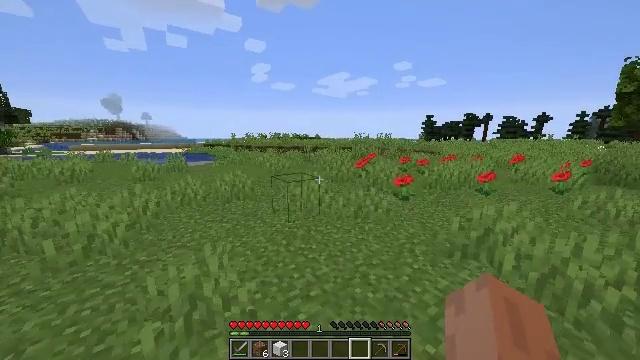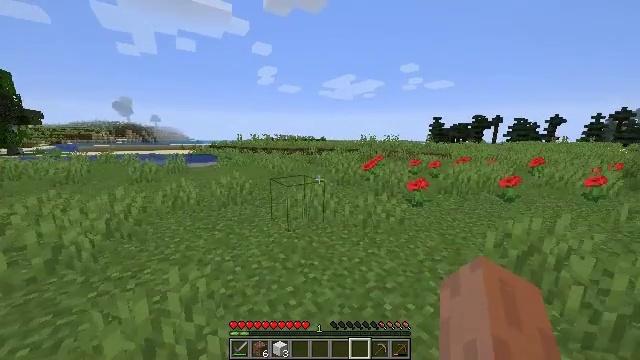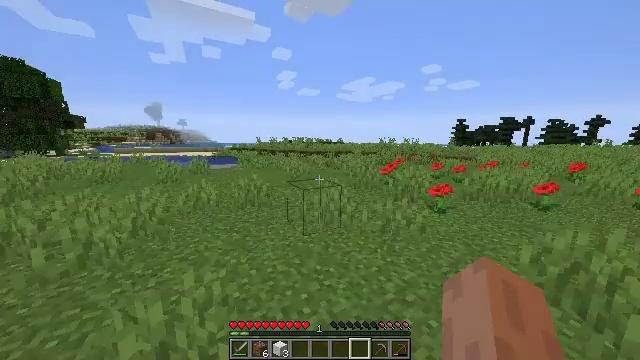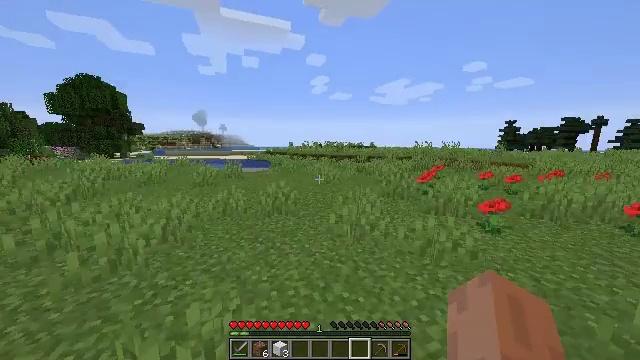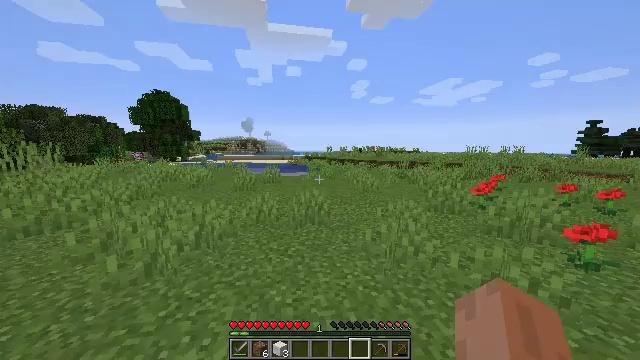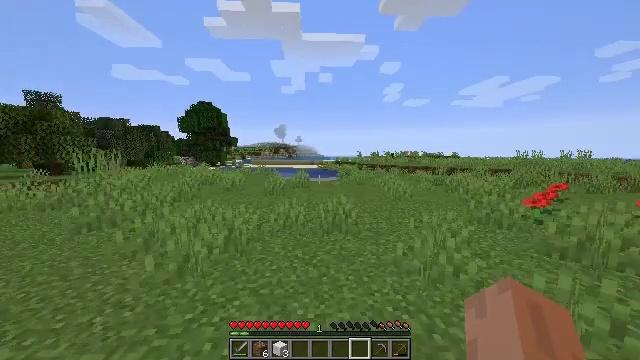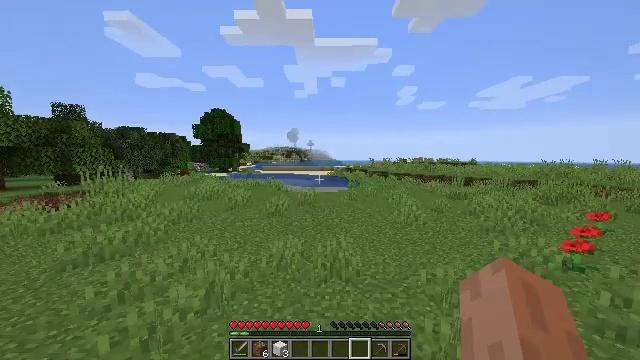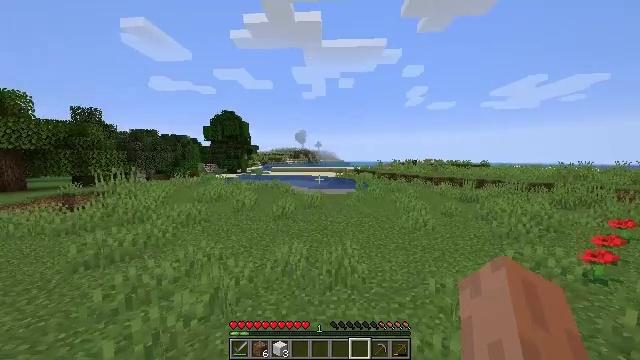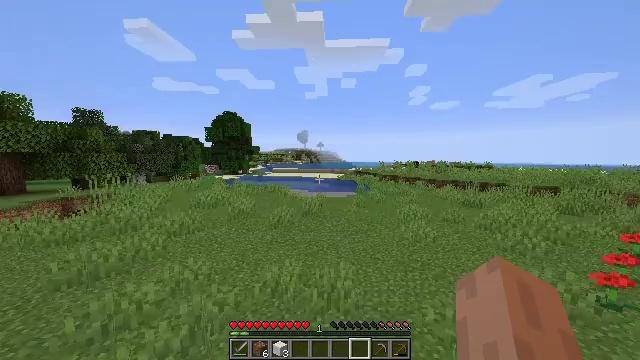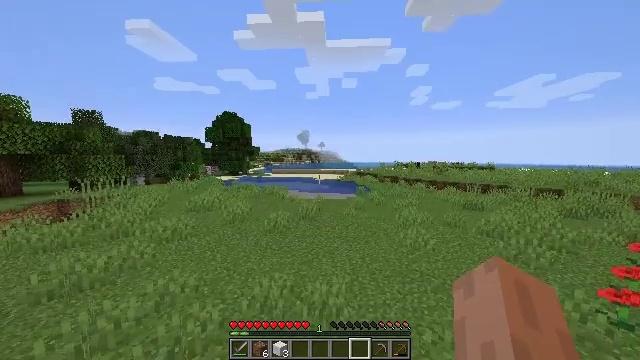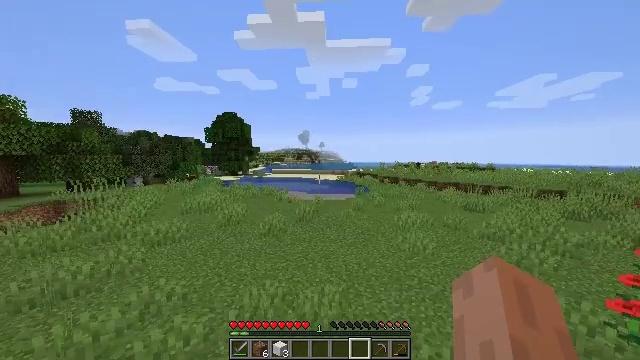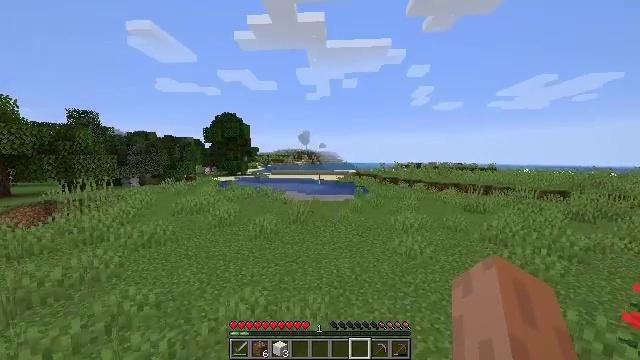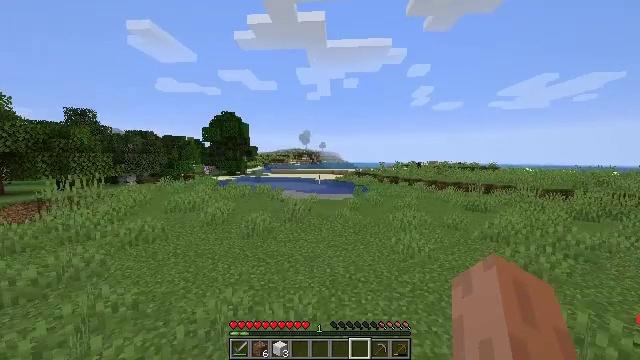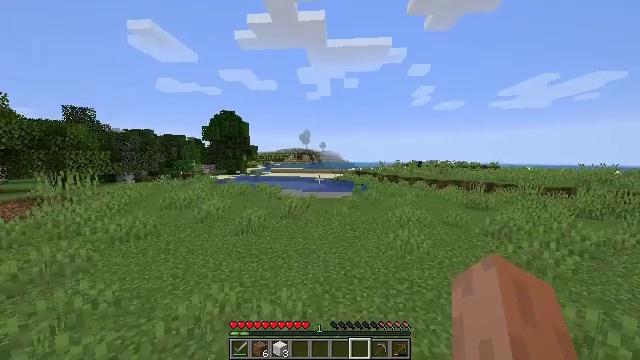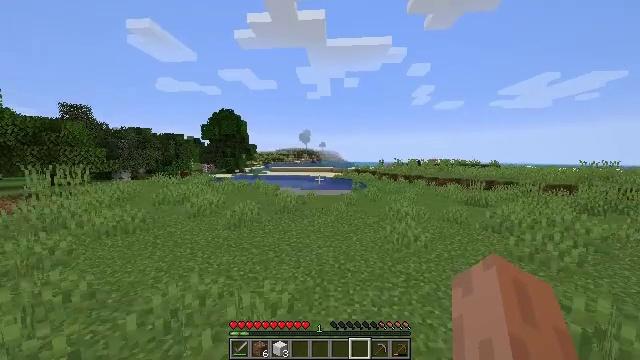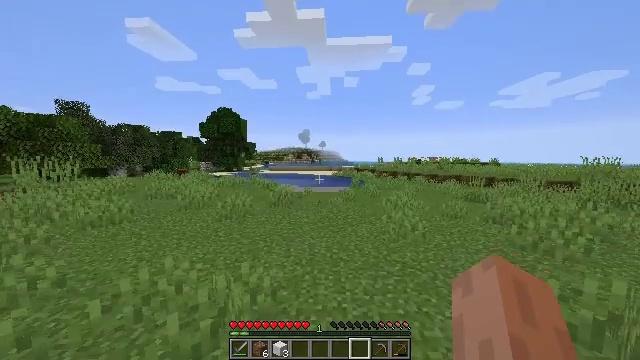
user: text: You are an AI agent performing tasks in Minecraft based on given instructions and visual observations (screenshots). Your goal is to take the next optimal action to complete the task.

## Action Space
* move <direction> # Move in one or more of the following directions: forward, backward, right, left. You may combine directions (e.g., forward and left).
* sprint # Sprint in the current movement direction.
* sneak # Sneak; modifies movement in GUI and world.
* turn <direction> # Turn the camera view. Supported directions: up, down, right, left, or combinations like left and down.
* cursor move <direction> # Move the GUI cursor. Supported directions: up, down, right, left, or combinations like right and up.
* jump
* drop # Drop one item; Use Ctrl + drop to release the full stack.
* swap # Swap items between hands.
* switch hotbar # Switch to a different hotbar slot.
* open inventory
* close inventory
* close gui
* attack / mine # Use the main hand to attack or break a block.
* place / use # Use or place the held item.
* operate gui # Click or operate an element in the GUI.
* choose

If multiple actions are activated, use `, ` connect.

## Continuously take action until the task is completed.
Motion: motion action
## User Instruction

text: Use the furnace to make cooked mutton.
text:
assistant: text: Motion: move forward, turn left
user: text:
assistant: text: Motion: move forward, turn left
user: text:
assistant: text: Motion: move forward, turn left and up
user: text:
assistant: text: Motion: move forward and move right, turn left and up
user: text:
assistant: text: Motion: move forward and move right, turn left and up, jump
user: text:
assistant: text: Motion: move forward and move right, turn left, jump
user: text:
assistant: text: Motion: move forward and move right, turn left, jump
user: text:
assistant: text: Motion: move forward and move right, jump
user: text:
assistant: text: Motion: move forward and move right, jump
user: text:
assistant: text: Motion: move forward and move right, jump
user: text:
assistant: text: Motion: move forward and move right, jump
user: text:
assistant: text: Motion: move forward and move right, jump
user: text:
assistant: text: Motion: move forward and move right, jump
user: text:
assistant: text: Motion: move forward and move right, jump
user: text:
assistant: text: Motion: move forward and move right, jump
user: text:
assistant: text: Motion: move forward and move right, jump
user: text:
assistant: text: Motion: move forward and move right, jump
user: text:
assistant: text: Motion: move forward and move right, turn left, jump
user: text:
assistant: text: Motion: move forward and move right, turn left, jump
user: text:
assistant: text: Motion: move forward and move right, turn left, jump
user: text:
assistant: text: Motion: move forward and move right, turn left, jump
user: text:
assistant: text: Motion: move forward and move right, turn left, jump
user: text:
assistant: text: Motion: move forward and move right, turn left
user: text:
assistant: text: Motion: move forward
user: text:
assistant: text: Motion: move forward
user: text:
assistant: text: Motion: move forward
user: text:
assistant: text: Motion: move forward
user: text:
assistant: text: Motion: move forward
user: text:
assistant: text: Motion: move forward
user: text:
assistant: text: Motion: move forward